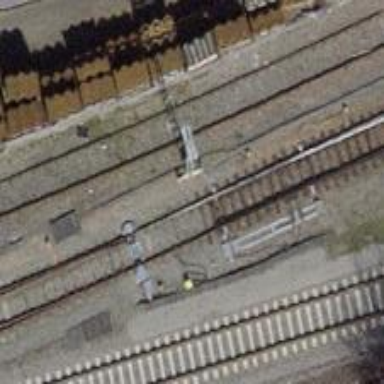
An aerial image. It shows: Railway switch.